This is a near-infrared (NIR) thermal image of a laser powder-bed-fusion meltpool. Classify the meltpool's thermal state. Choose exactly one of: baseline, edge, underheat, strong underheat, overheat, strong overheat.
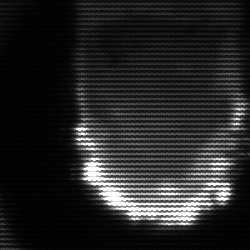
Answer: baseline